Field crop: maize
Growth stage: 2
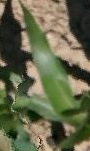
Species: maize